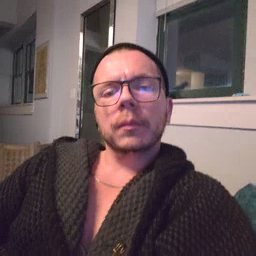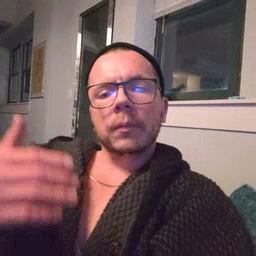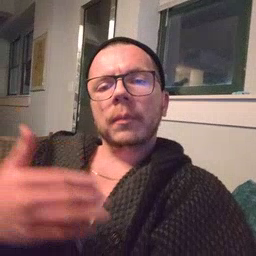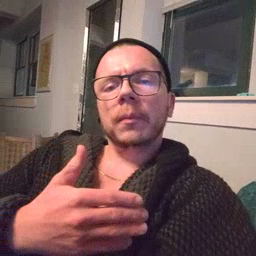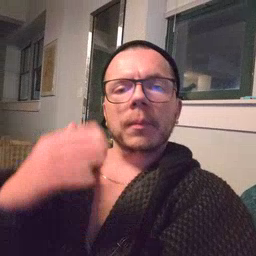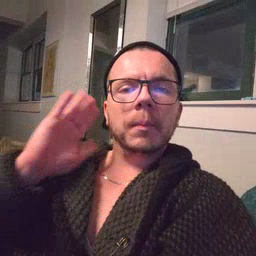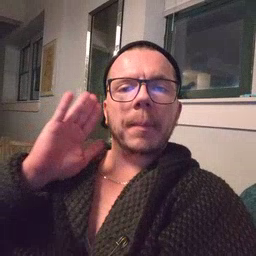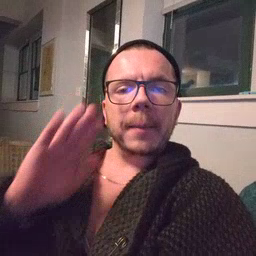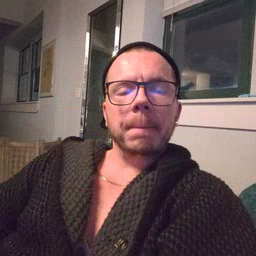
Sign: puppy